Question: I'm new to databases in general and Postgres in particular.
I'm doing something wrong as I'm unable to drop a database.

I've searched for similar issues, but it's always someone that has lost or does not know an id/password. In this case the owner & superuser is postgres but I still can't drop my test databases.
'test' is an empty database, 'test_creation' is has one table.
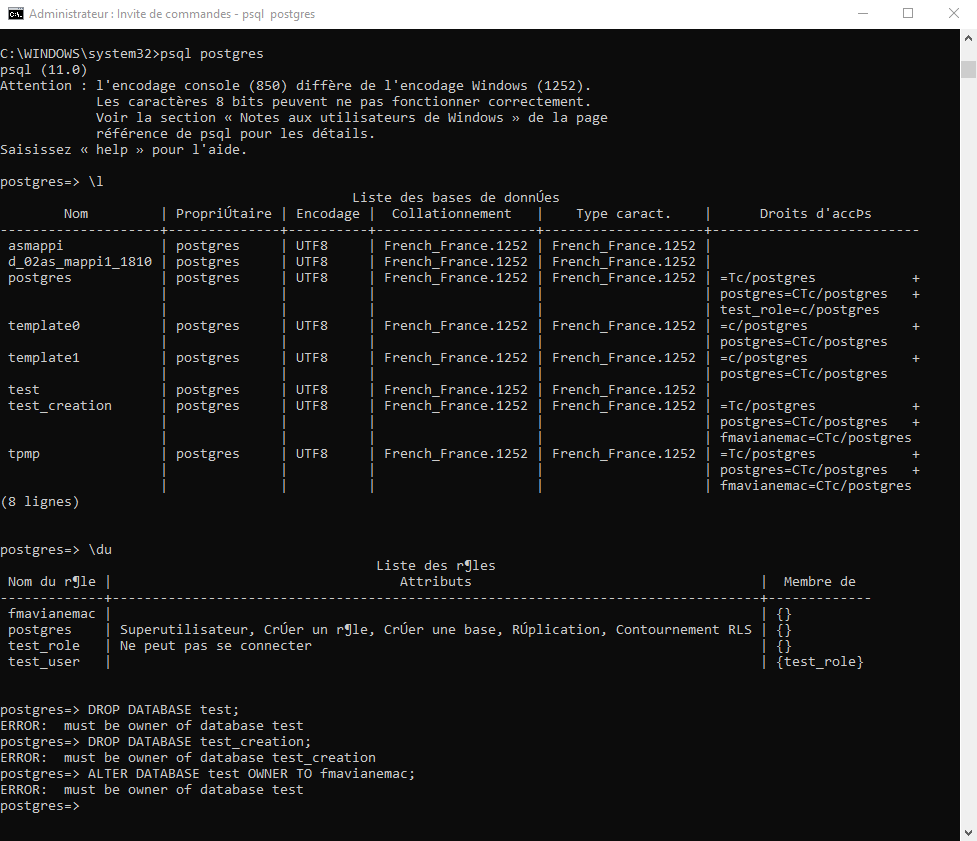
Answer: You need to connect to 'psql' using following:
'PGPASSWORD=your_password_here psql -h localhost -U your_usename;'
And then try to delete database. For UI you can use any software like pgAdmin III that will be much easier for you because you are new to Postgres